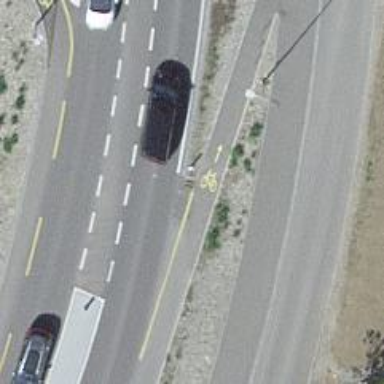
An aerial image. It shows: Cycleway.